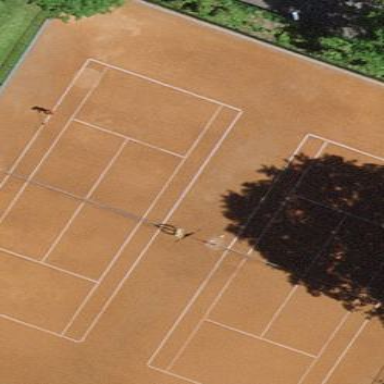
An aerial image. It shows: Clay tennis court on the leisure land pitch.